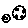
Label: moon